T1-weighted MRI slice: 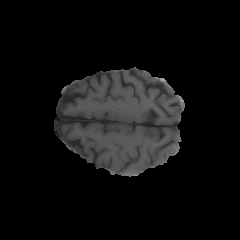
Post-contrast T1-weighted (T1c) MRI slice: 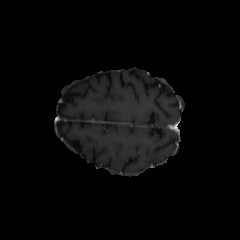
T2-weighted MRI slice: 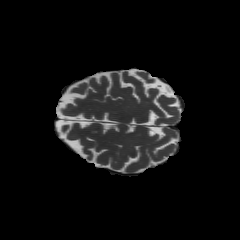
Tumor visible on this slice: no